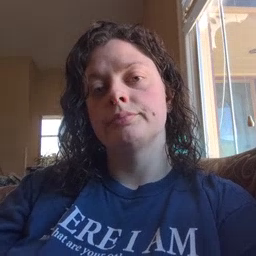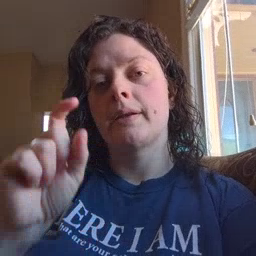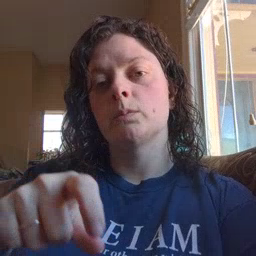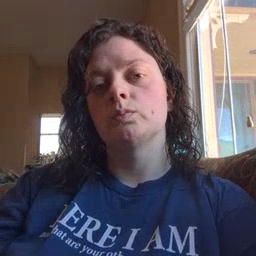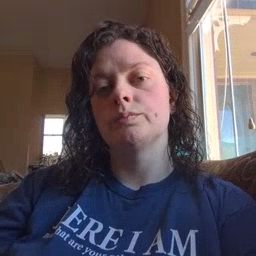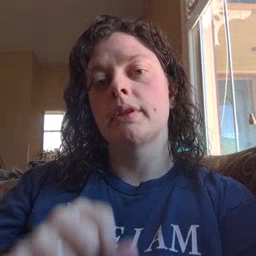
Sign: haveto